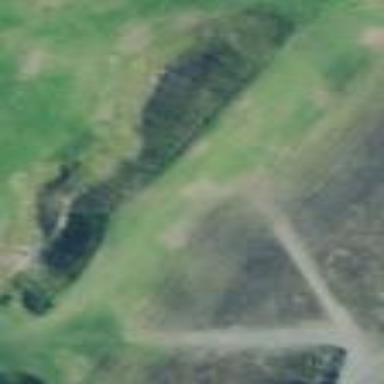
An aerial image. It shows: Grass area designated as golf tee.